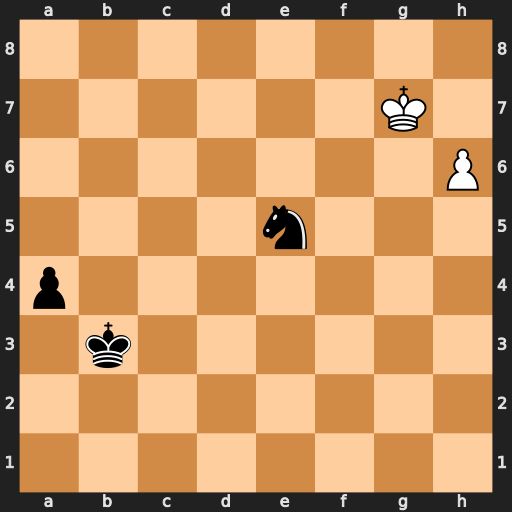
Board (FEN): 8/6K1/7P/4n3/p7/1k6/8/8
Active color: w
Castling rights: -
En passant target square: -
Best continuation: h7 a3 h8=Q